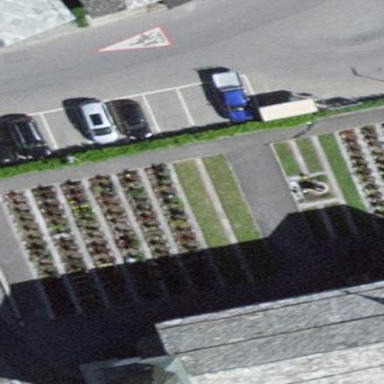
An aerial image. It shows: Cemetery.